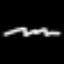
Label: squiggle